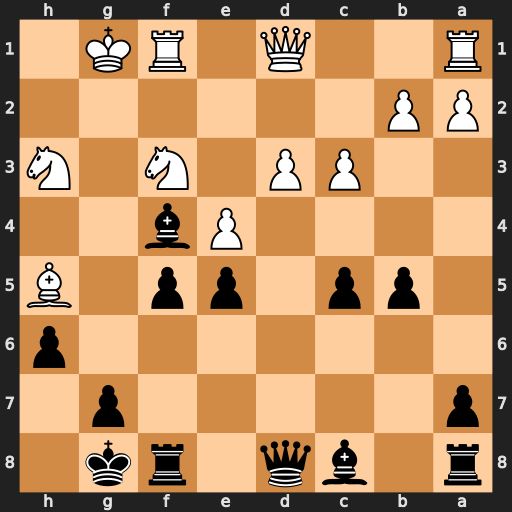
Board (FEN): r1bq1rk1/p5p1/7p/1pp1pp1B/4Pb2/2PP1N1N/PP6/R2Q1RK1
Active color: b
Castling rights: -
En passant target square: -
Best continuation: fxe4 Nxf4 exf3